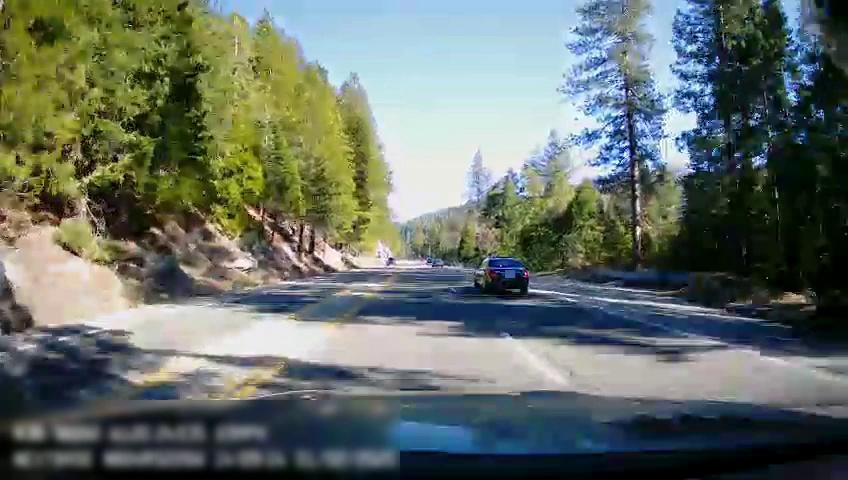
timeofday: Day
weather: Sunny
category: Drivable Space
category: Vehicles | Car
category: Lanes | Opposite Lane
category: Lanes | Current Lane
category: Lanes | Current Lane
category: Lanes | Opposite Lane
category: Lanes | Current Lane